Question: Actually there is no problem. Project compiles and runs. But I can't understand what is mean strikeout class name (Android Studio tells that there is deprecated code is used). Can anybody explain?
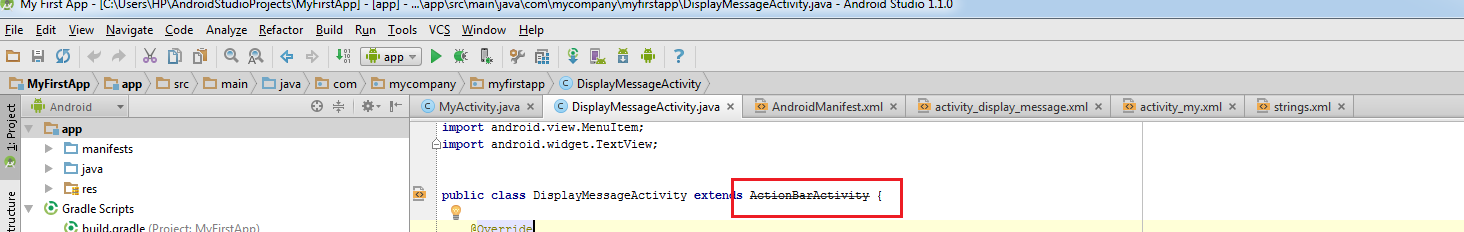
Answer: Since the version , the class 'ActionBarActivity' is deprecated. You should use 'AppCompatActivity'.
Read <URL> for more information.